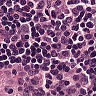
Metastatic tissue present: no